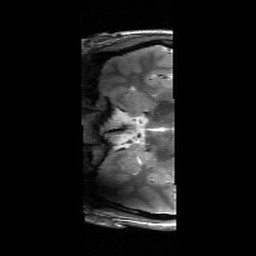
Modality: T2w
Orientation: coronal
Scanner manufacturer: siemens
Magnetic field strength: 6.98 T
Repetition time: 5.65 s
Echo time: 0.044 s